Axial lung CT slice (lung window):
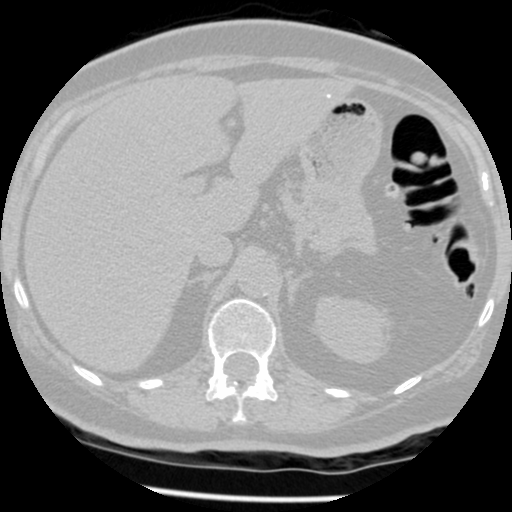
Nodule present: no